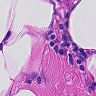
Metastatic tissue present: no